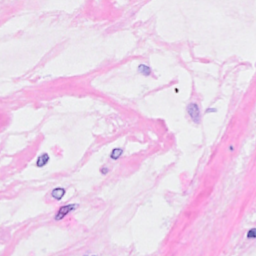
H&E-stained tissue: Breast